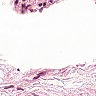
Metastatic tissue present: no